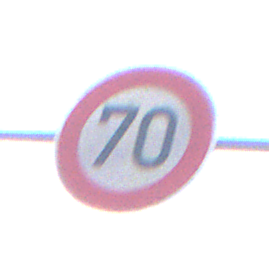
Verkehrszeichen: Geschwindigkeit70
Umgebung: Outdoor, Urban
Tageszeit: MorningAfternoon
Wetter: Clear
Licht: Natural
Jahreszeit: NotSpecified
Kontrast: HighContrast